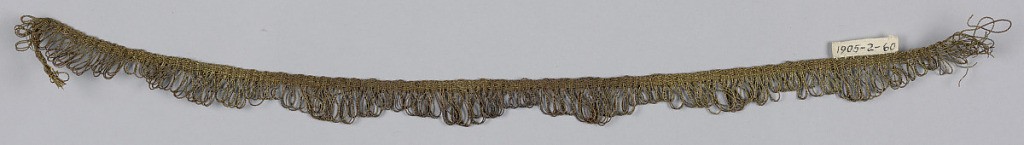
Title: Fringe
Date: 18th century
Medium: metallic foil on a silk core Technique: woven
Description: Plain woven heading with a scalloped edge of looped threads.